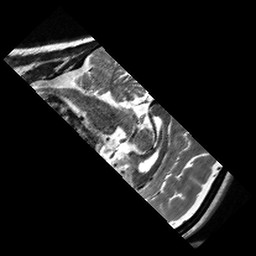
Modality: T2w
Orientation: sagittal
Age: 35
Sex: female
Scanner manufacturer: siemens
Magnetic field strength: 3 T
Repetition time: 6.1 s
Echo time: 0.104 s